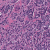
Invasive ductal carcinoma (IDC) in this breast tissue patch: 1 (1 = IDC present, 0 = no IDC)